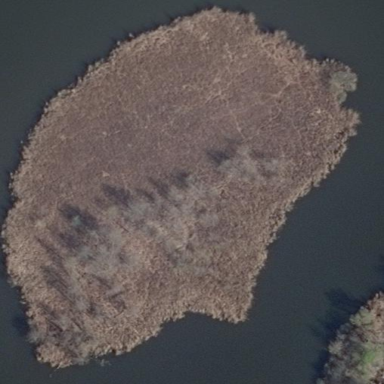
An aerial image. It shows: Islet within wet meadow natural wetland area.